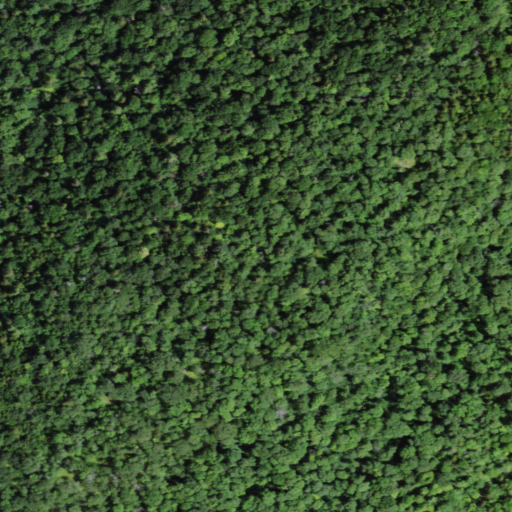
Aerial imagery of mountain in New York named Balfour Mountain containing deciduous forest, mixed forest, and evergreen forest